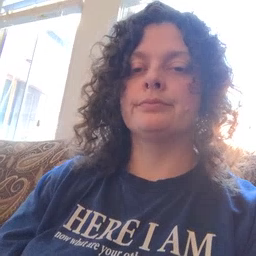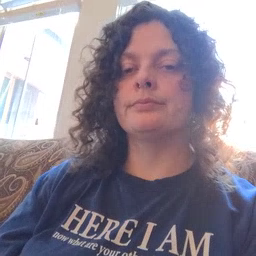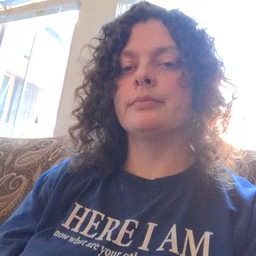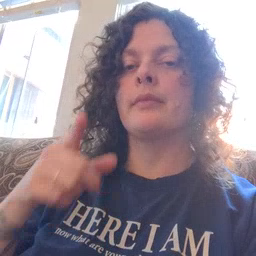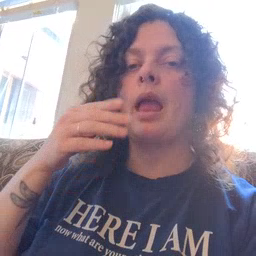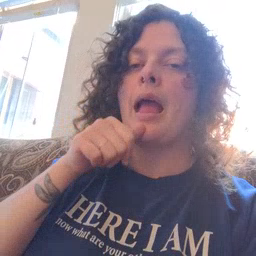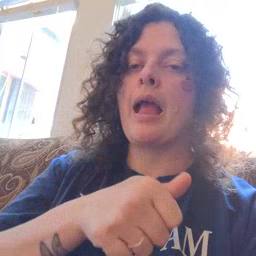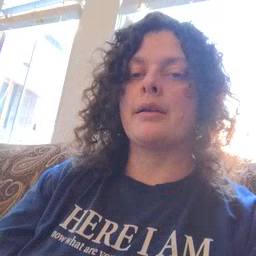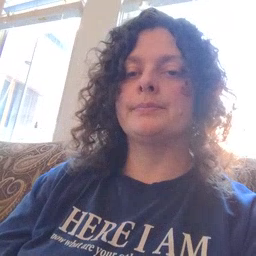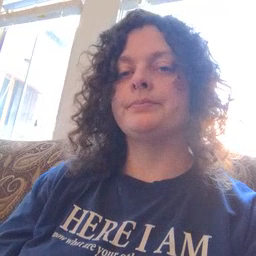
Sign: hide